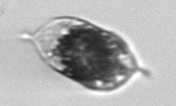
Label: Hemiaulus